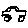
Label: car